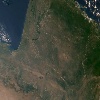
Label: land